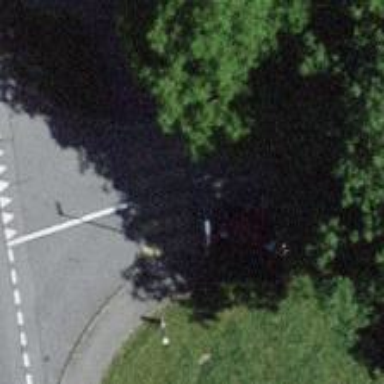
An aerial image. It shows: Marked road crossing.